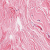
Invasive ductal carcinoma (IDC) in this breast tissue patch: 0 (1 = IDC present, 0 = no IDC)